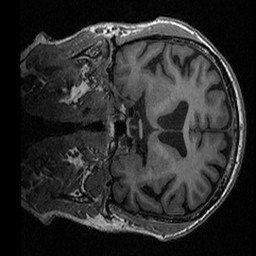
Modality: T1w
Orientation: coronal
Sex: male
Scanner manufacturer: ge
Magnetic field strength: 3 T
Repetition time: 0.0064 s
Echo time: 0.00281 s